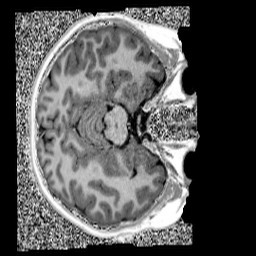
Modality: UNIT1
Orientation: axial
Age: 9
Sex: male
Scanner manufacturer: siemens
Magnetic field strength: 3 T
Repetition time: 4 s
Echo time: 0.00299 s